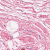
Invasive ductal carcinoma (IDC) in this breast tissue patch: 0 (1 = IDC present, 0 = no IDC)